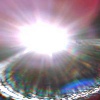
Label: sunburn